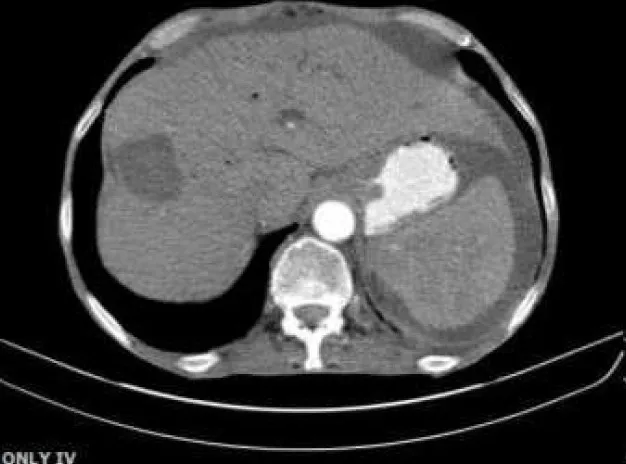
A 5.4x4cm-cystic lesion in right liver lobe.
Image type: radiology (ct)